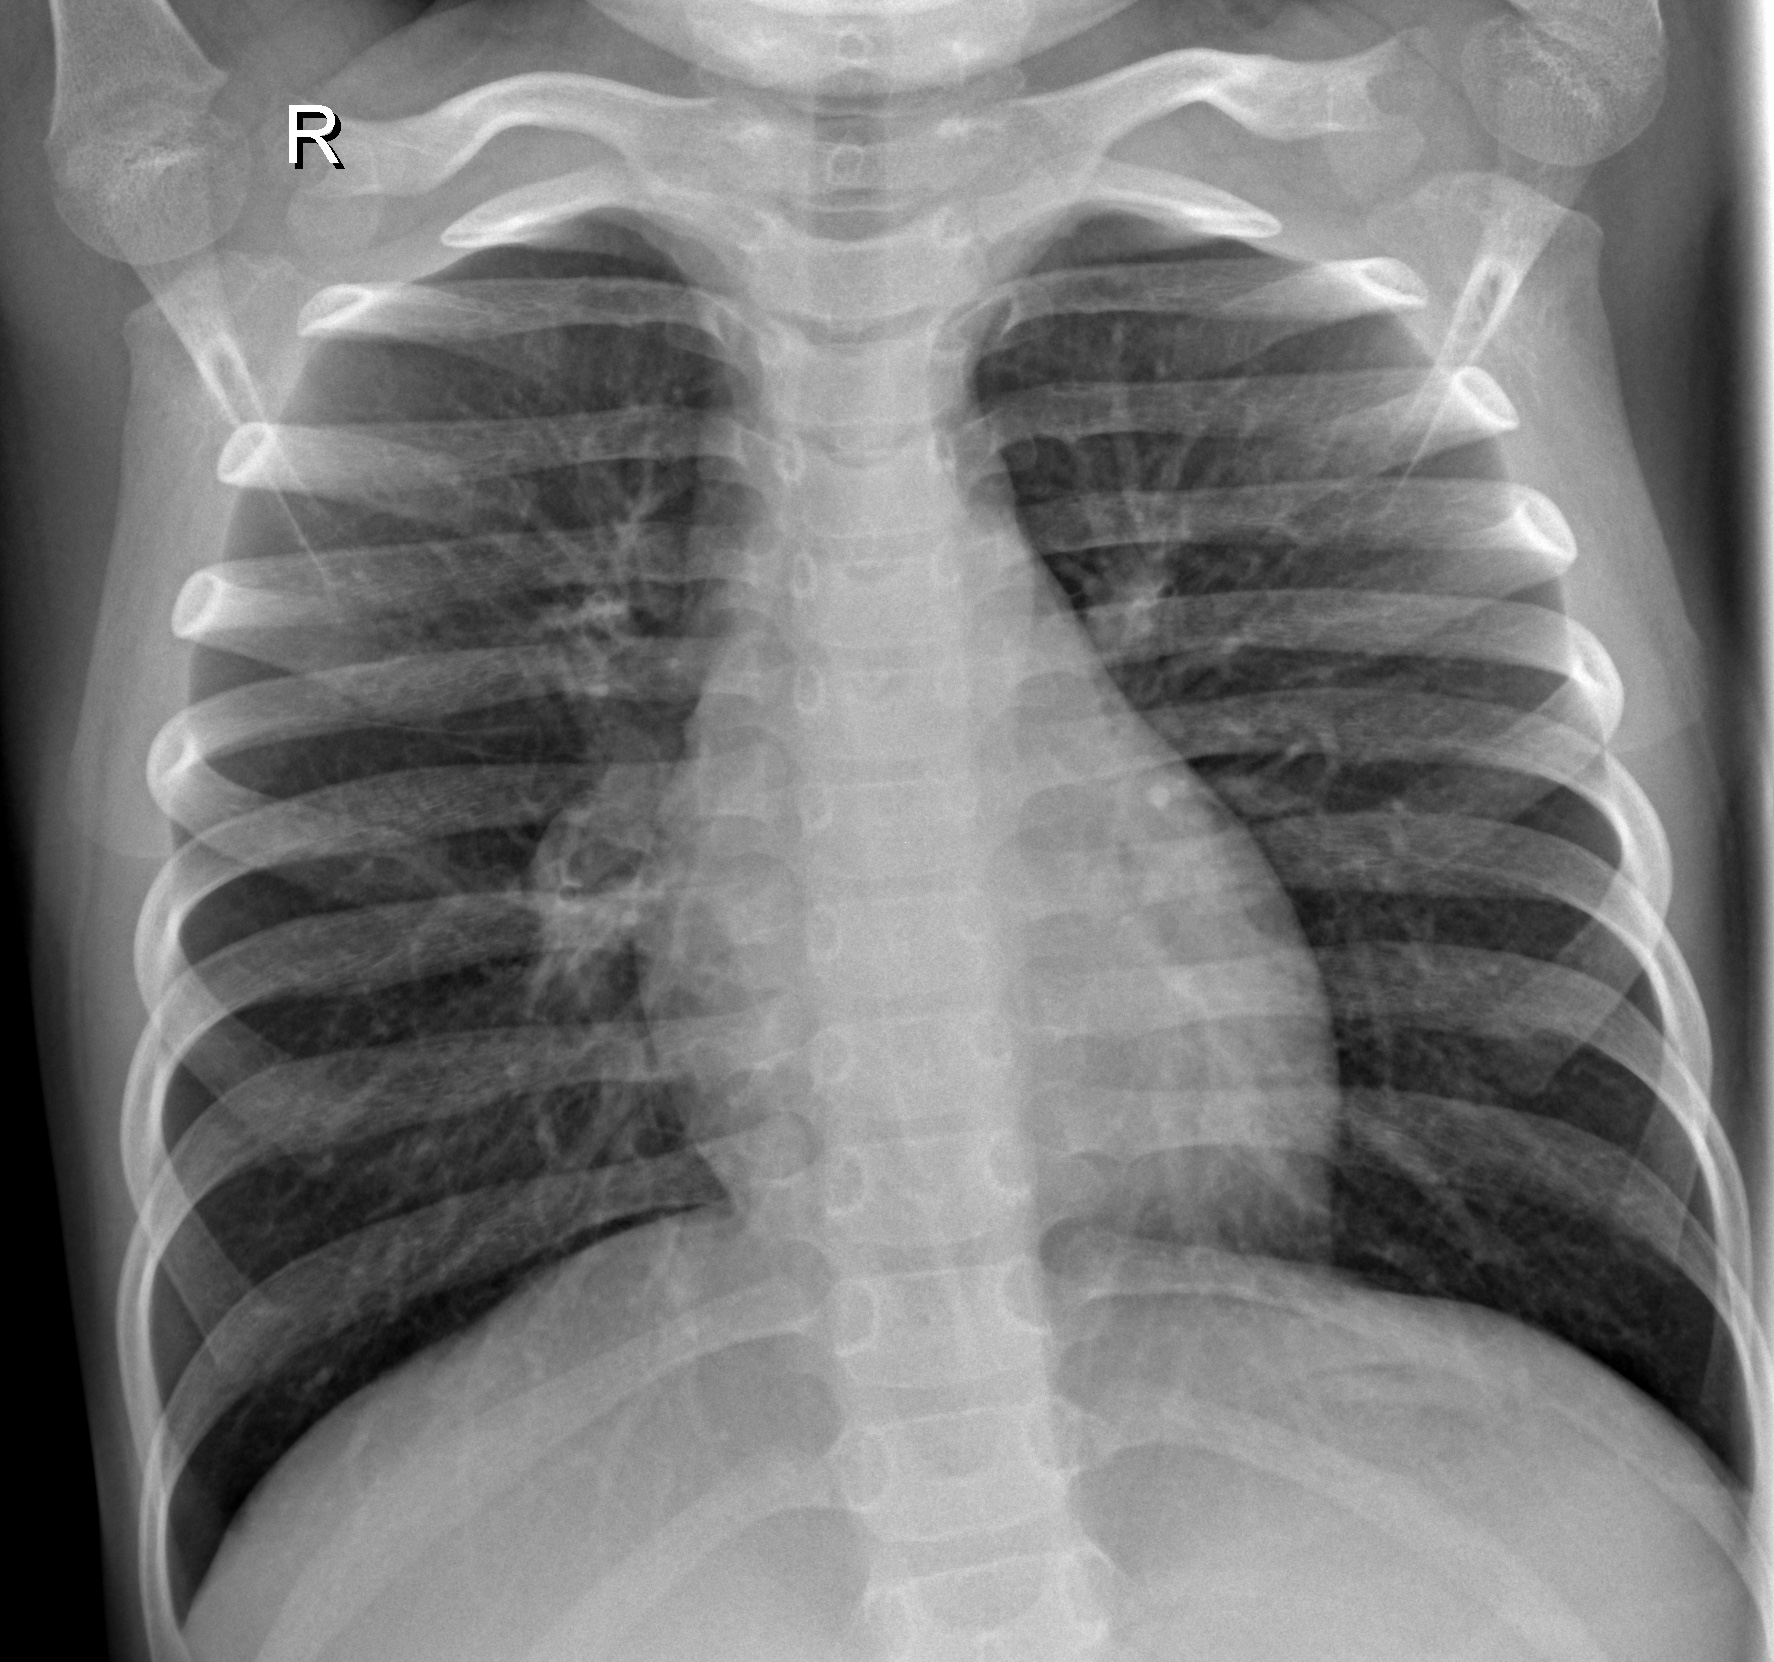
Diagnosis: NORMAL